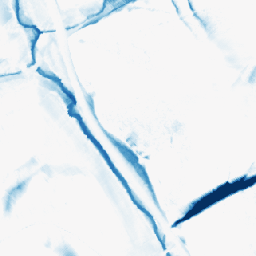
Category: morphological
Decomposition family: morphological_diamond
Decomposition parameters: operation: closing
radius: 15
Upsampling method: area
Upsampling parameters: scale: 8
Upsampling scale: 8